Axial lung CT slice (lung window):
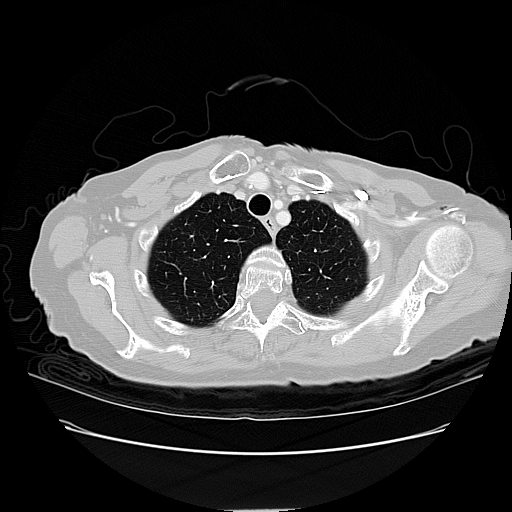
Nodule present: no